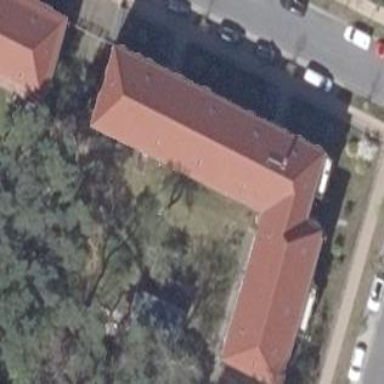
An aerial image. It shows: Hipped-roof building with apartments.